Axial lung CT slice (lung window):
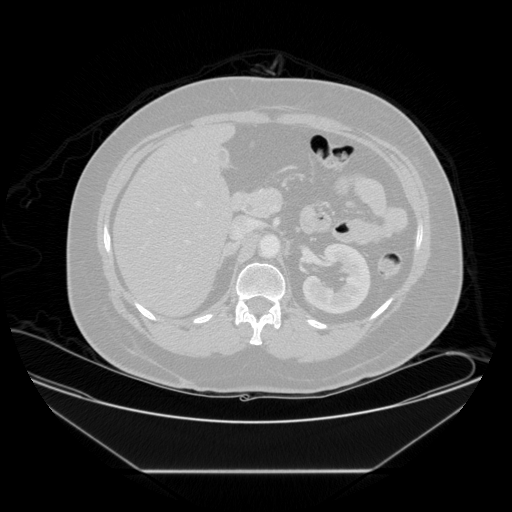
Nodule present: no